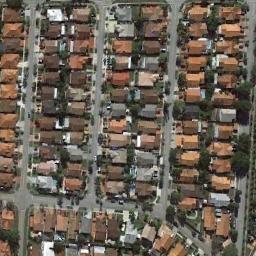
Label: dense_residential